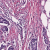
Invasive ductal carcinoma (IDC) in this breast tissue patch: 1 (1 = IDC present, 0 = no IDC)